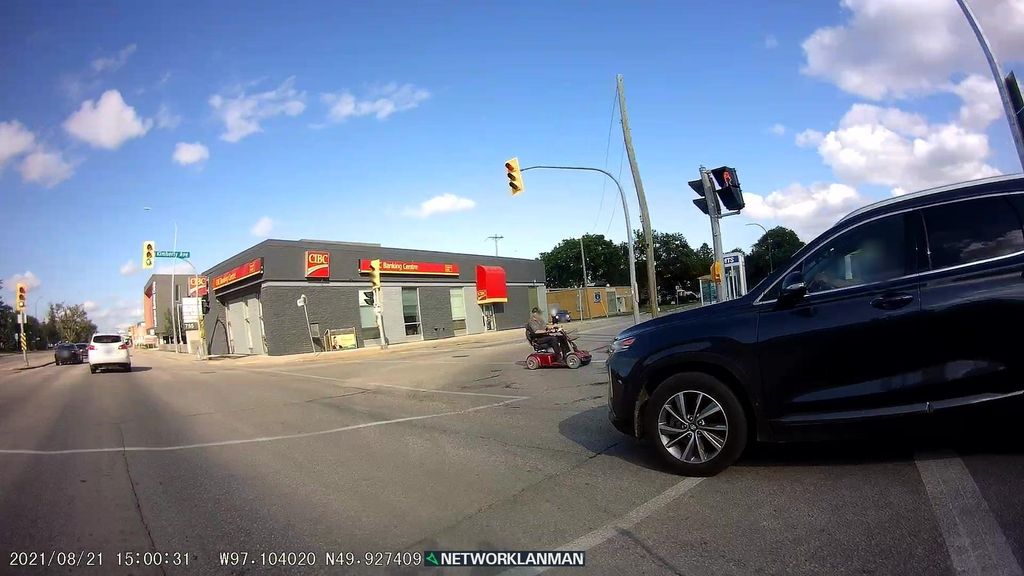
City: winnipeg